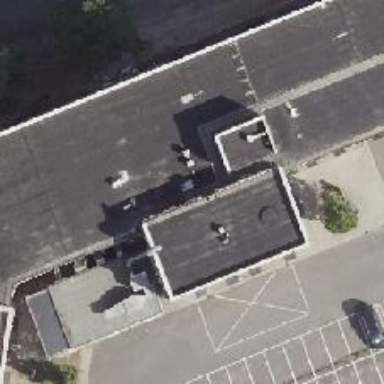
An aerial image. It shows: Building with flat black roof.